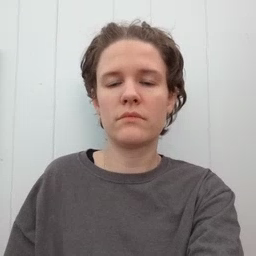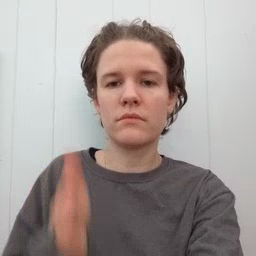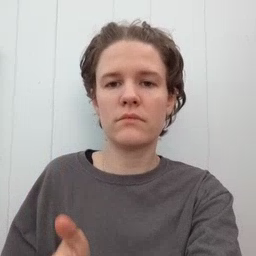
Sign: person